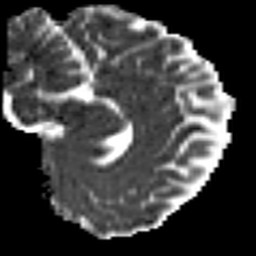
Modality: MD
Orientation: sagittal
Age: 21
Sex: female
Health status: healthy
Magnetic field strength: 3 T
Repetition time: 9 s
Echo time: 0.093 s